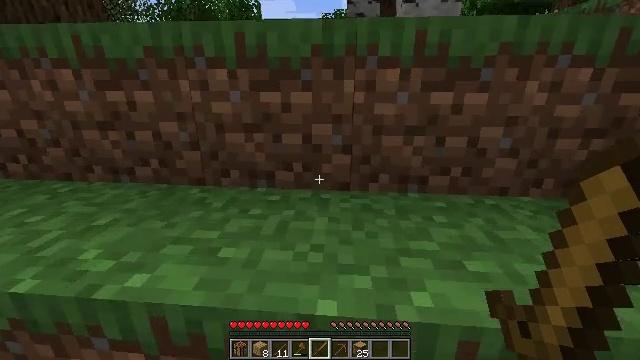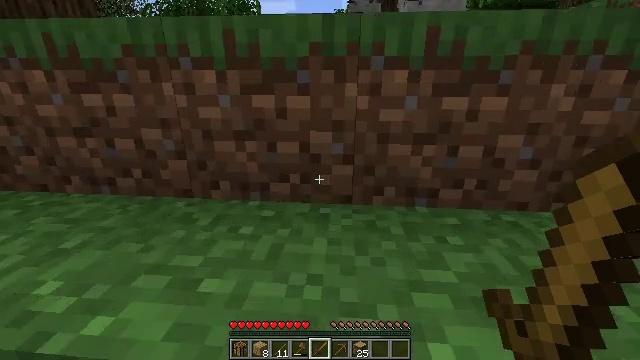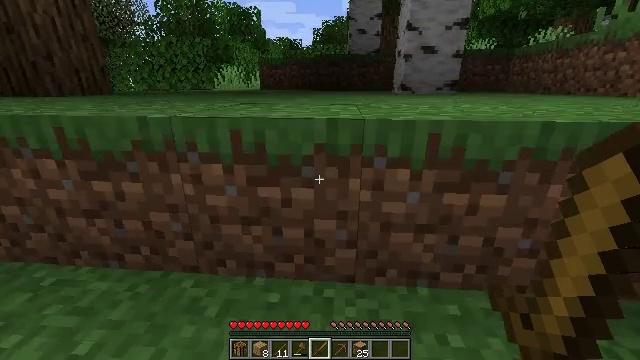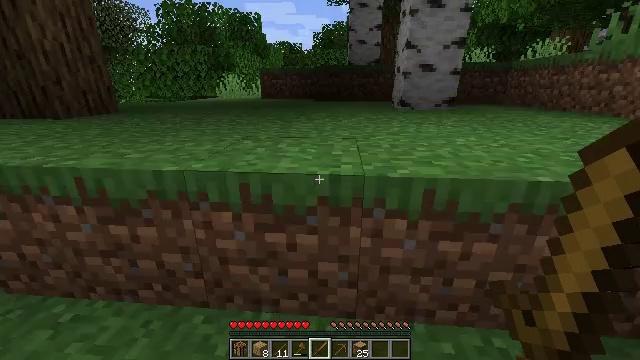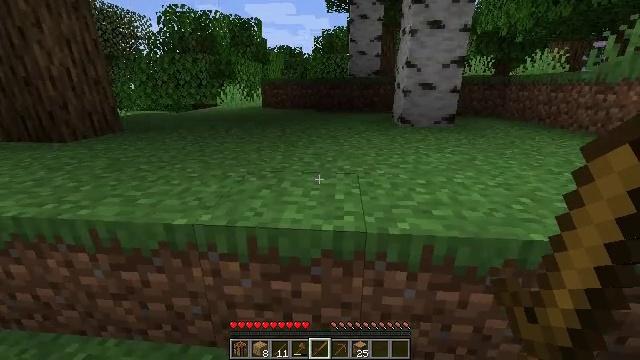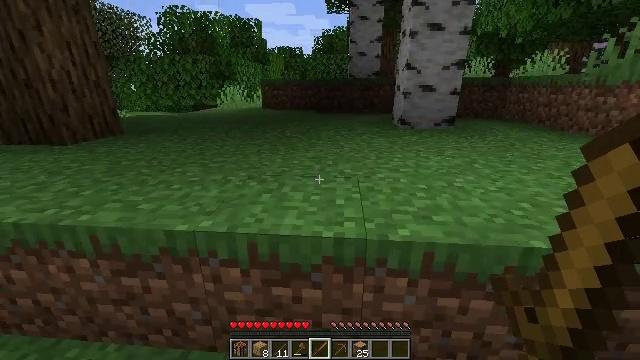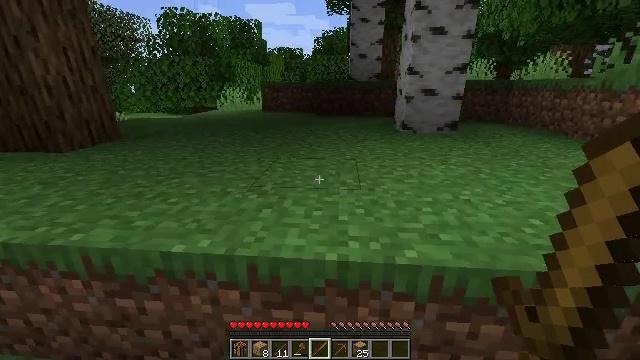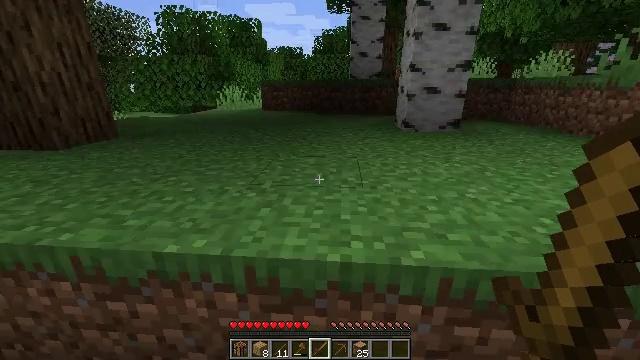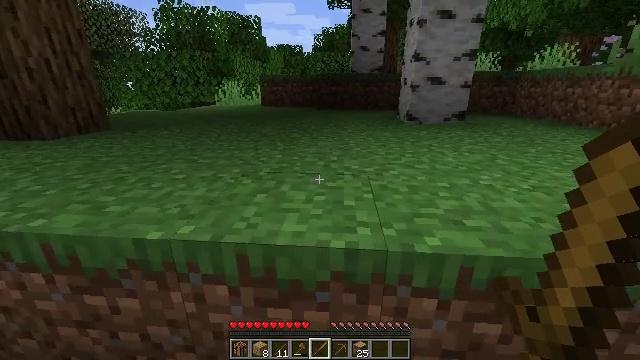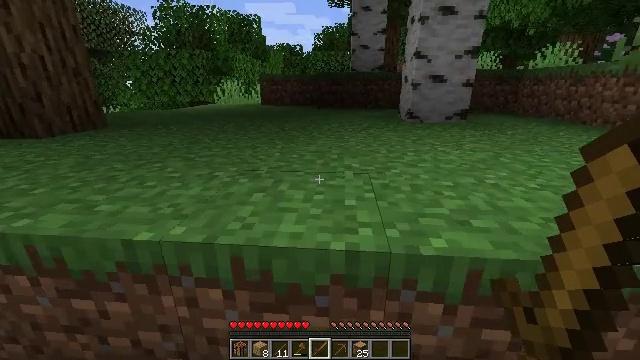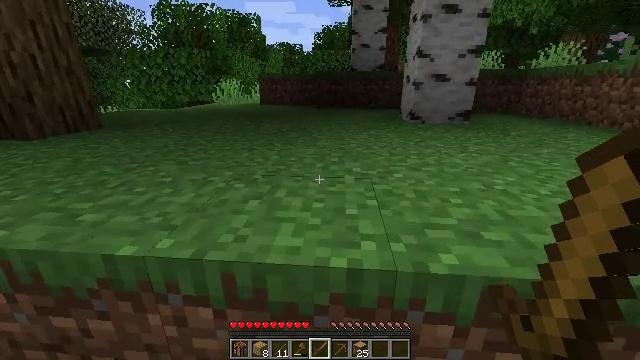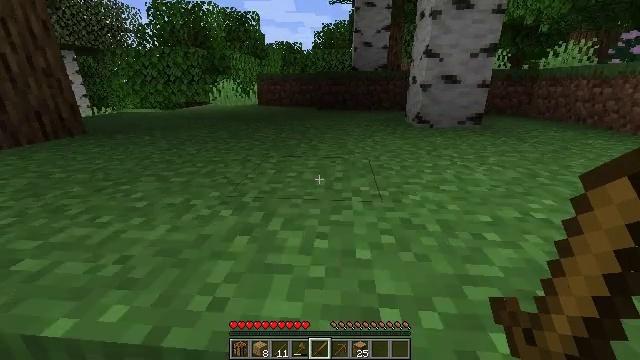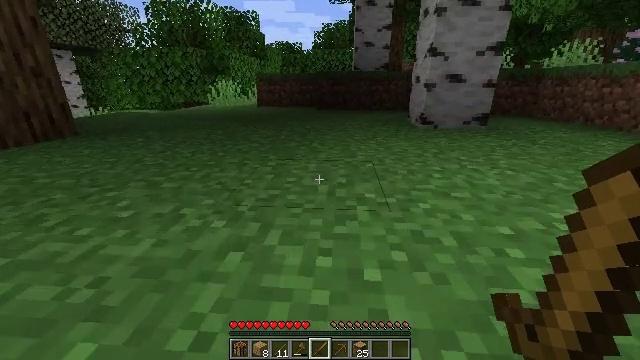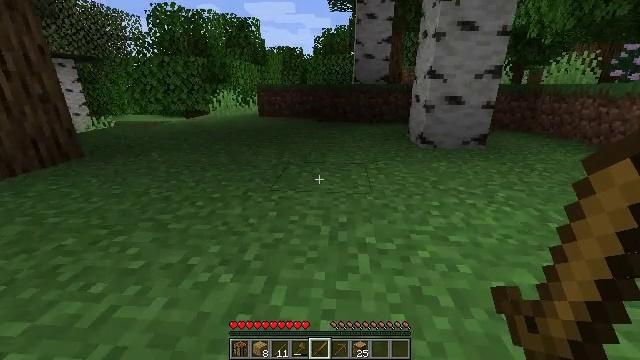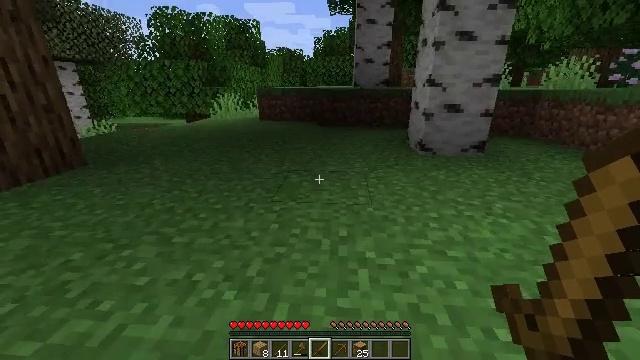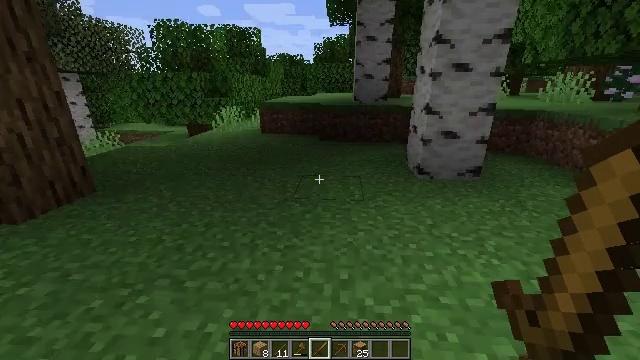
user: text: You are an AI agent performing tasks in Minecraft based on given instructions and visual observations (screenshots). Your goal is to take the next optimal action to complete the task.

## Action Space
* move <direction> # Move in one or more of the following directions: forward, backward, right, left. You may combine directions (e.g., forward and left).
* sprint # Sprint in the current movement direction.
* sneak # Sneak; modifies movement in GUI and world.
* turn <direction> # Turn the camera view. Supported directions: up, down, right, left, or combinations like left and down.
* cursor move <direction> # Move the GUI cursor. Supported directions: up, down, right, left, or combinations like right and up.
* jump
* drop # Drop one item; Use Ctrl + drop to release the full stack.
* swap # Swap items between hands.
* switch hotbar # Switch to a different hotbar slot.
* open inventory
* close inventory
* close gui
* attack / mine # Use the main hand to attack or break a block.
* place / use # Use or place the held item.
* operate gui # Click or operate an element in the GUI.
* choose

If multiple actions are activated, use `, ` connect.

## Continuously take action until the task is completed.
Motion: motion action
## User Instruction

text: Mine the rose bush in the garden.
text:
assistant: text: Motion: move forward, jump
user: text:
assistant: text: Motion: move forward, jump
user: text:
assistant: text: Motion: move forward, jump
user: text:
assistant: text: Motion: move forward, jump
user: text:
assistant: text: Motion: move forward
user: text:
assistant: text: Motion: move forward
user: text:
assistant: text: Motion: move forward
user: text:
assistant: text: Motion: move forward
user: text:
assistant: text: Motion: move forward
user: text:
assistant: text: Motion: move forward
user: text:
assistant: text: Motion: move forward
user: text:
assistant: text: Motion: move forward
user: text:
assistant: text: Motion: move forward, jump
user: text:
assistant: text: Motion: move forward, jump
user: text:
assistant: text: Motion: move forward, jump
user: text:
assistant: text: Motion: move forward, jump
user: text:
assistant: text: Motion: move forward
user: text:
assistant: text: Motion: move forward
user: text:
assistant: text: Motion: move forward
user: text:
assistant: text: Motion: move forward
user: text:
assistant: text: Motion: move forward
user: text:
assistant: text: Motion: move forward
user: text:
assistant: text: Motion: move forward
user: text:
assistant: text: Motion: move forward
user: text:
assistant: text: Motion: move forward, turn right
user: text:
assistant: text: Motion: move forward, turn right
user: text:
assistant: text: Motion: move forward, turn right
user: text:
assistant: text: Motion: move forward, turn right
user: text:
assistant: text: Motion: move forward, turn right
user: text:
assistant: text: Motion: move forward, turn right